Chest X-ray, AP view. Patient: 68 years old, sex M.
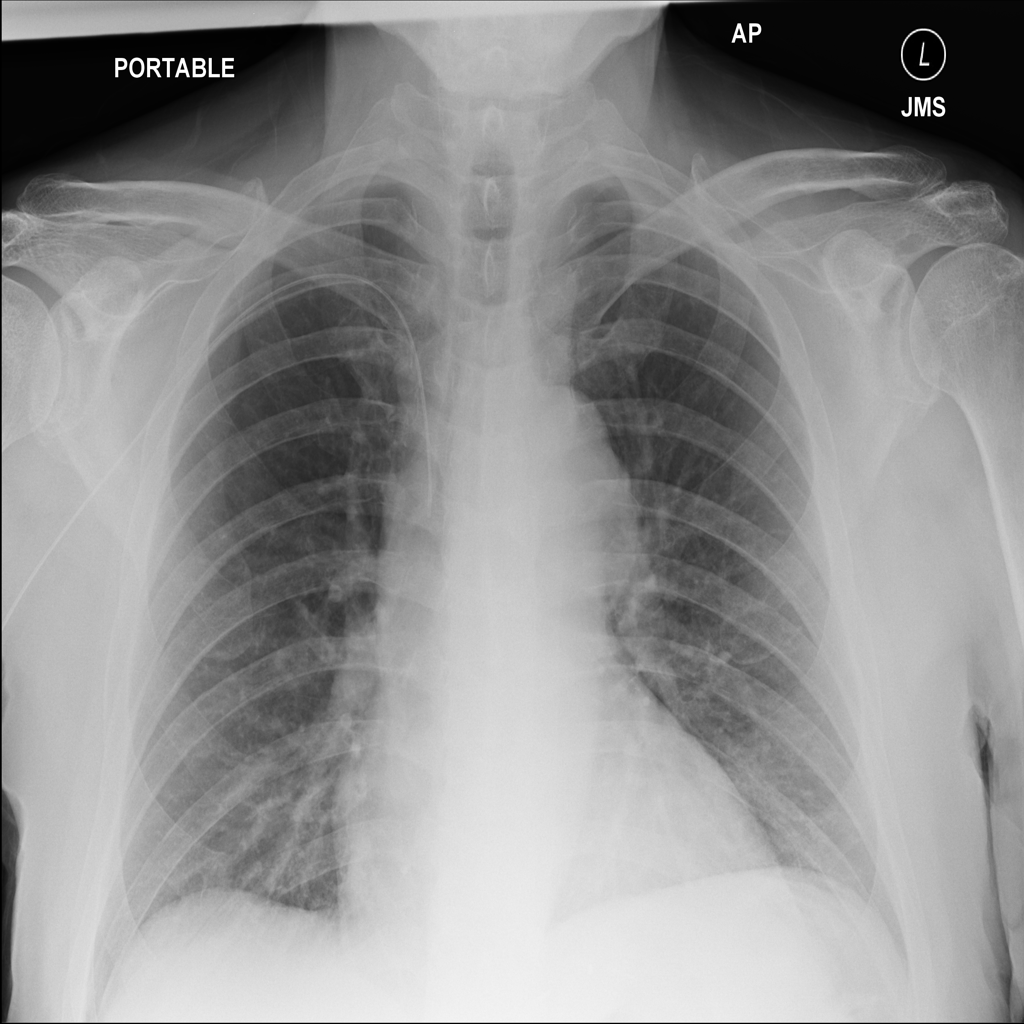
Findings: No Finding